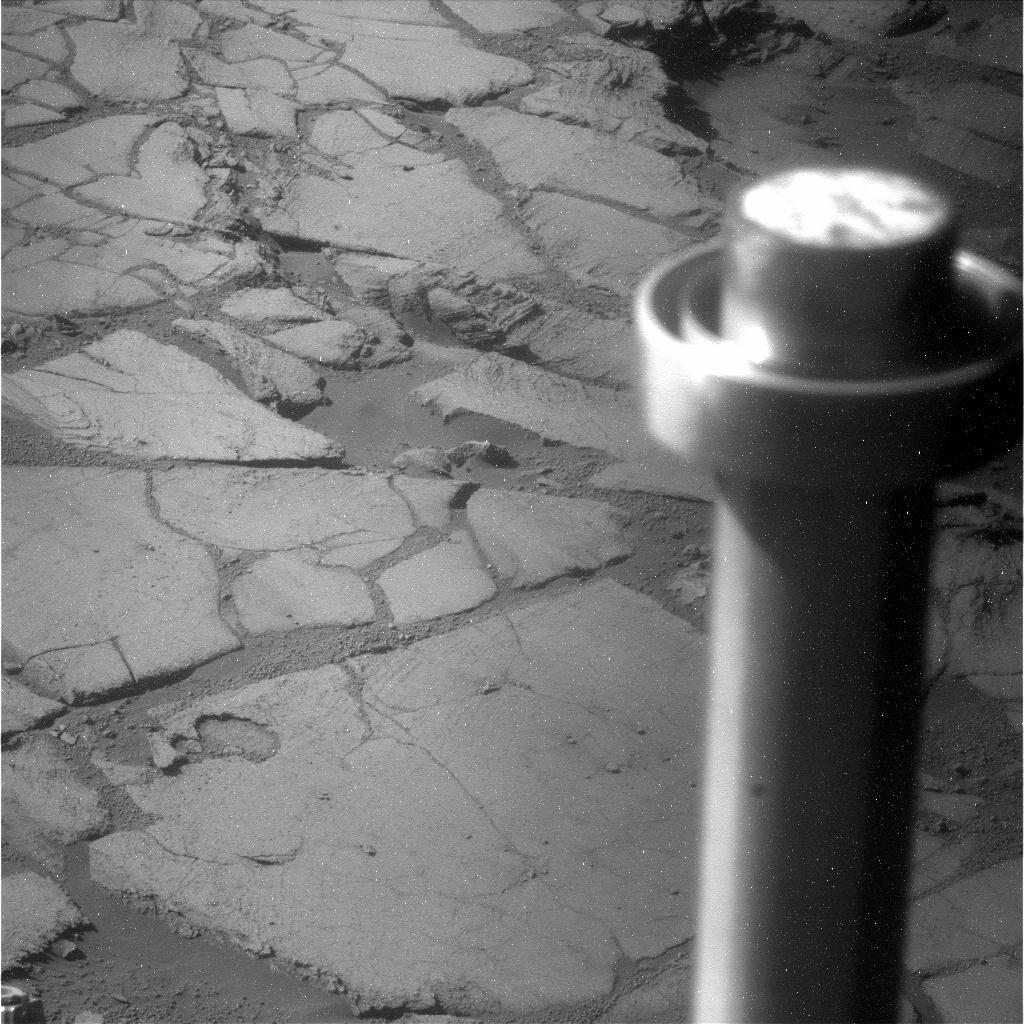
Terrain classes present: Background, Bedrock, Gravel / Sand / Soil, Rock